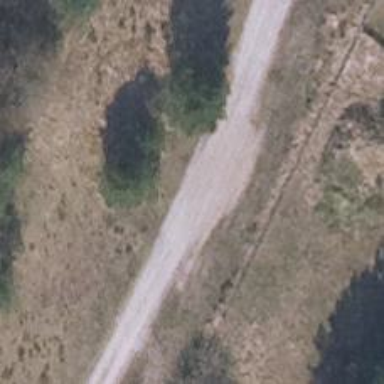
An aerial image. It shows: Track with grade1 tracktype.